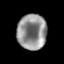
Tissue: prostate
Cell type: T cells
Senescence score: 0.31
Nuclear area (px): 1021
Mean DAPI intensity: 143.637